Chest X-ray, PA view. Patient: 54 years old, sex F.
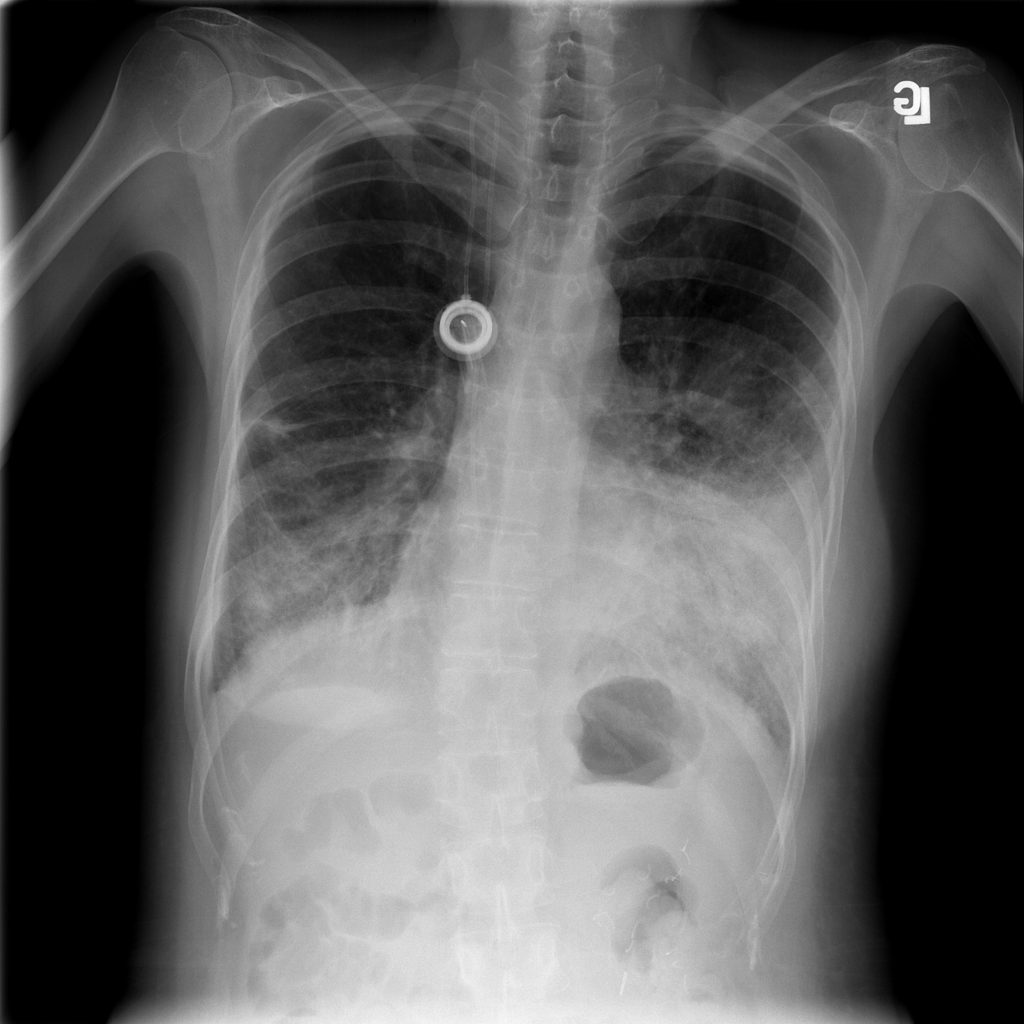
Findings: Infiltration